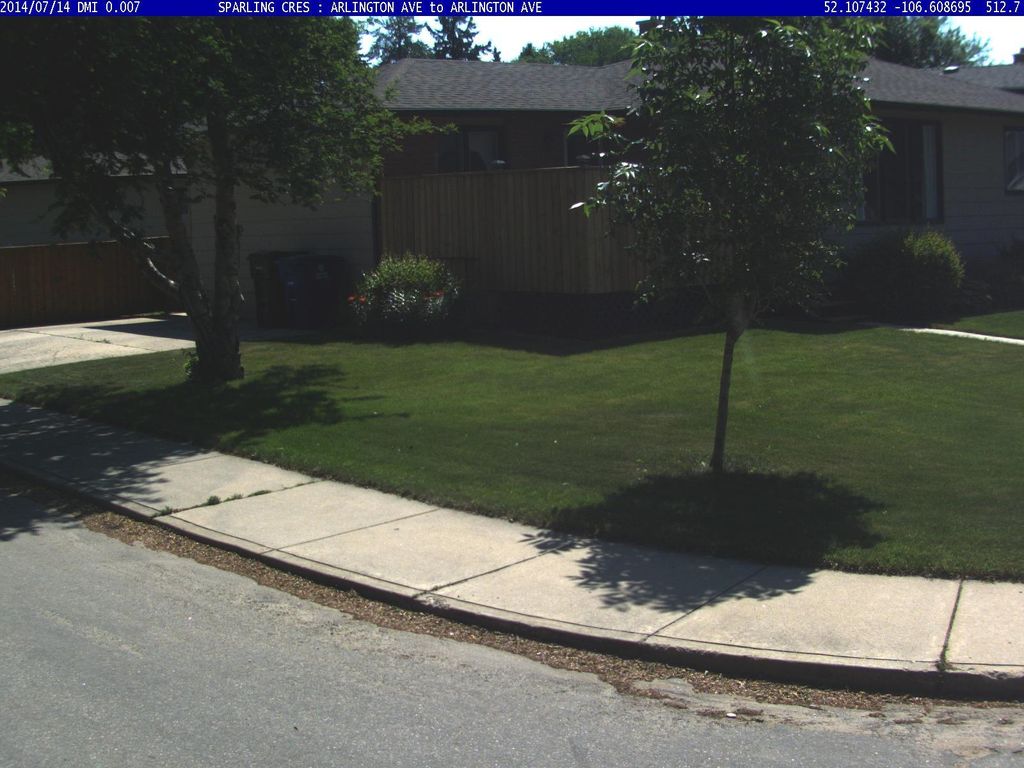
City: saskatoon